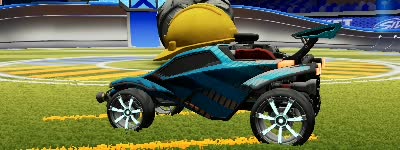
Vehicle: octane